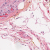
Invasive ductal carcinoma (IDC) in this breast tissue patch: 1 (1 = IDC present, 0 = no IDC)